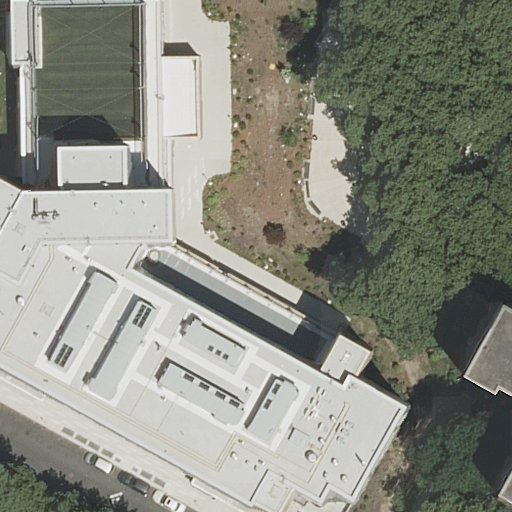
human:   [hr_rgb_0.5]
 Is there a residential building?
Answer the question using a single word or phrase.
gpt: yes

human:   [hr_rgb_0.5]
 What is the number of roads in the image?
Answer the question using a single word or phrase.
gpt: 1

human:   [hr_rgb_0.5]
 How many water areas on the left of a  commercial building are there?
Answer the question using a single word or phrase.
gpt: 0

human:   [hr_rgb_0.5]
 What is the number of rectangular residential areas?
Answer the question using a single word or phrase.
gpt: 1

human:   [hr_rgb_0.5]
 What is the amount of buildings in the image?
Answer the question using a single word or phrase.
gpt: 2

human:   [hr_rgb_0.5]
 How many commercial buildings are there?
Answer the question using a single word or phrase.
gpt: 0

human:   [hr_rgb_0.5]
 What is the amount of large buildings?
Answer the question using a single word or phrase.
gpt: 1

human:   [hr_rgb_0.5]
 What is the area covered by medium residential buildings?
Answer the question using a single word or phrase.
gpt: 108m2

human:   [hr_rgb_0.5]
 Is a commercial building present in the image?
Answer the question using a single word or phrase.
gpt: no

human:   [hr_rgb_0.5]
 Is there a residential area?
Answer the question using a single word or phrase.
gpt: yes

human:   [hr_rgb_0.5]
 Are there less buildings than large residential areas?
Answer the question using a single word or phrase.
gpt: no

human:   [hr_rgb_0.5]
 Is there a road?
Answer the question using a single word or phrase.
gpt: yes

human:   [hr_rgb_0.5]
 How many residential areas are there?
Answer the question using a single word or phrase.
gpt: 1

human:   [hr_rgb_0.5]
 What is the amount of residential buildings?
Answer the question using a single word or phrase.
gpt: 1

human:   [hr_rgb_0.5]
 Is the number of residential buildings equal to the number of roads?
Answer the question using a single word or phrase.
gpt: yes

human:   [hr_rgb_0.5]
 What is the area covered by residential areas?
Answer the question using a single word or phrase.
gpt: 325m2

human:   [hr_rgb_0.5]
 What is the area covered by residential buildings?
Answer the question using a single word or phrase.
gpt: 108m2

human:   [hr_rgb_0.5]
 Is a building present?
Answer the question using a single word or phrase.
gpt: yes

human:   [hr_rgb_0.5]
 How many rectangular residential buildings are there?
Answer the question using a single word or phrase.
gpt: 0

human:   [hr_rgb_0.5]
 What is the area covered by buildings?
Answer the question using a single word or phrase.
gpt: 4487m2

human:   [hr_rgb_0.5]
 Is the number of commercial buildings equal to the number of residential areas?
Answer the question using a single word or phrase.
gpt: no

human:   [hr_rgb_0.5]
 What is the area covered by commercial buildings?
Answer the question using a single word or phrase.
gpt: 0m2

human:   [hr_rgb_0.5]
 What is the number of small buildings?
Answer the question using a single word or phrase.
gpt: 0

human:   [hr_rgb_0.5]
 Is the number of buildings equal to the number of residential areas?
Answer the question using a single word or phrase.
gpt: no

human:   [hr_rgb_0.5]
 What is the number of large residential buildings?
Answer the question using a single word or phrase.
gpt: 0

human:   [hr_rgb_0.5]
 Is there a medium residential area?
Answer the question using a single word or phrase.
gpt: yes

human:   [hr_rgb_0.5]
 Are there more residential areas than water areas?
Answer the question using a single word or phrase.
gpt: yes

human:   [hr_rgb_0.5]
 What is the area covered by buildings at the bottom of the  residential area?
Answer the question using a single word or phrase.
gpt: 4487m2

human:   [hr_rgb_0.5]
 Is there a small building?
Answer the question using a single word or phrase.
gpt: no

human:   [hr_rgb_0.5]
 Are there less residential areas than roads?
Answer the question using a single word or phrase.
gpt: no

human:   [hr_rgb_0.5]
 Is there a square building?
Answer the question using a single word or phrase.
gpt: no

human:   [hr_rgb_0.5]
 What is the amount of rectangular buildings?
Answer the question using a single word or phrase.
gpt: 0

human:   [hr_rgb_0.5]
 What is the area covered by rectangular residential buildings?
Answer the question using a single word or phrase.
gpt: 0m2

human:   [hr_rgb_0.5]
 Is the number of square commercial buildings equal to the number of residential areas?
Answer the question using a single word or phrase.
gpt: no

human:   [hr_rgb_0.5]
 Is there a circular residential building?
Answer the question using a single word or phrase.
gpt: no

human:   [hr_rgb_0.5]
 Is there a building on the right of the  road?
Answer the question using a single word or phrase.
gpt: yes

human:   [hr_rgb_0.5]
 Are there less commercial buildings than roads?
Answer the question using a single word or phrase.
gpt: yes

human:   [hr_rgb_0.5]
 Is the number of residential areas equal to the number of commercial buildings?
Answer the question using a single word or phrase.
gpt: no

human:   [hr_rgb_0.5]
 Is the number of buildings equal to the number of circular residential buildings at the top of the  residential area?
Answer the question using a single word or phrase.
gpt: no

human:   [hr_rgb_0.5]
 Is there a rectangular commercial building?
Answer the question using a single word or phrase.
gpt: no

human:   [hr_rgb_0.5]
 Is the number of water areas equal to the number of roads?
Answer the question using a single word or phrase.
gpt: no

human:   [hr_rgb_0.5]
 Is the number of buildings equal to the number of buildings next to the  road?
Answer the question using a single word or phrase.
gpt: yes

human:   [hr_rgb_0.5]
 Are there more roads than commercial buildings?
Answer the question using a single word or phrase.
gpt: yes

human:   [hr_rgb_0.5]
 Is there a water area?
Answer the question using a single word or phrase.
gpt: no

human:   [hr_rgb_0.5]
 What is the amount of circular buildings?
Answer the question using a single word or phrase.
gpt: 0

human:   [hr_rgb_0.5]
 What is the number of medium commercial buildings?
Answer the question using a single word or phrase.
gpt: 0

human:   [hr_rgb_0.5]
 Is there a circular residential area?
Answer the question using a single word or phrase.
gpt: no

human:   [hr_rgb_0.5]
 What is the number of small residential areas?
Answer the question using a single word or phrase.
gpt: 0

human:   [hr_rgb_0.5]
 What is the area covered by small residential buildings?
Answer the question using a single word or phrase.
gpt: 0m2

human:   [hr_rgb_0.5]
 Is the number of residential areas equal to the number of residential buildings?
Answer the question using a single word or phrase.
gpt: yes

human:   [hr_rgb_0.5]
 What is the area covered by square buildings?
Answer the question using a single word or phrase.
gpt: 0m2

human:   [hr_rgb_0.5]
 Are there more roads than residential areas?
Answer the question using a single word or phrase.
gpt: no

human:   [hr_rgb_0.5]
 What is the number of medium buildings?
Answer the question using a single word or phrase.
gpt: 1

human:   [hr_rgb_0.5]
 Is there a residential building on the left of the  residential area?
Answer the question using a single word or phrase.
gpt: yes

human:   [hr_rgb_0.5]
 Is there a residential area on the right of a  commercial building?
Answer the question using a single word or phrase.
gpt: no

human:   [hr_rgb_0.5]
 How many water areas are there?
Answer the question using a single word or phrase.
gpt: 0

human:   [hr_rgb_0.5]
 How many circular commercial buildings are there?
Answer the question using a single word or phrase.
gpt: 0

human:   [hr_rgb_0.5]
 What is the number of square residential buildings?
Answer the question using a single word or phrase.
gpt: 0

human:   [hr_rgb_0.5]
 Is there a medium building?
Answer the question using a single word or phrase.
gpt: yes

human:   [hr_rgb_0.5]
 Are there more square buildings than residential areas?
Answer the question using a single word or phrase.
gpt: no

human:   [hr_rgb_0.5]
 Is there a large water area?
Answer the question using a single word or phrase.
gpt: no

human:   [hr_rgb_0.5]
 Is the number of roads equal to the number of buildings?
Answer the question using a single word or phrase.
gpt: no

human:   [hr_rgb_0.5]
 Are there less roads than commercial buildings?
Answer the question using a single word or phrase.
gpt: no

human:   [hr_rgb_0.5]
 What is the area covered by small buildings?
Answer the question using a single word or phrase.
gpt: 0m2